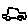
Label: car